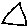
Label: triangle